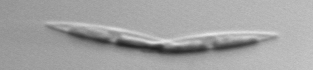
Label: Pseudo-nitzschia